Field crop: maize
Growth stage: 1
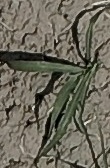
Species: sorghum